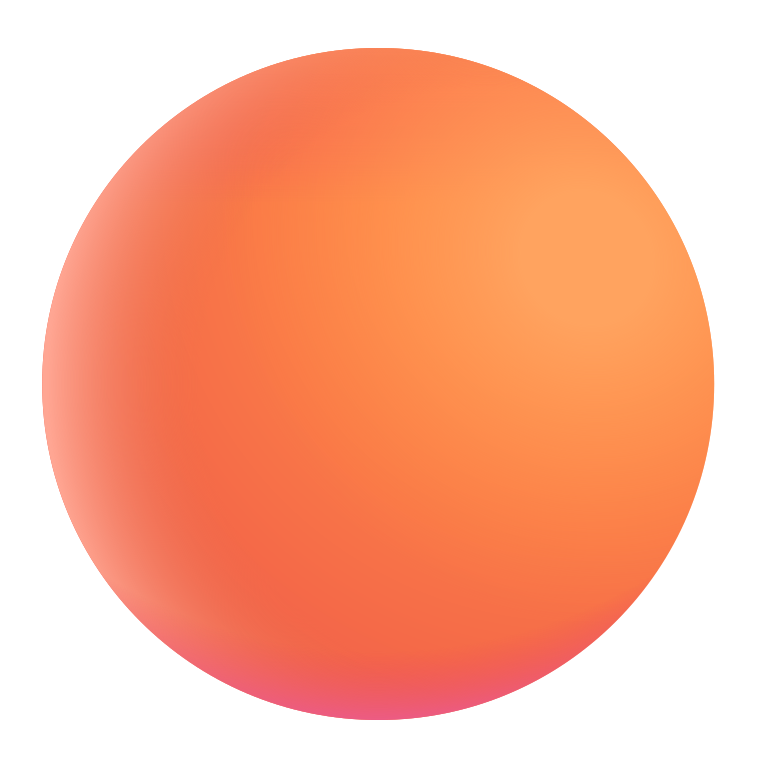
orange circle color